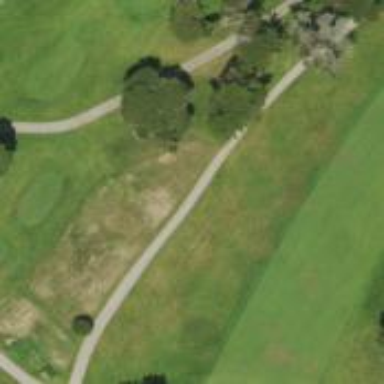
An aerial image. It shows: Service road used as golf cart path.